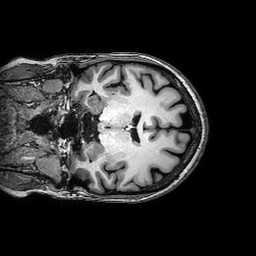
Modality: T1w
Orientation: coronal
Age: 43
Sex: female
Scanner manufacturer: philips
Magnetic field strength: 3 T
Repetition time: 0.008314 s
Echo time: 0.00383 s